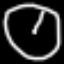
Label: clock